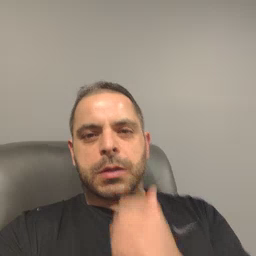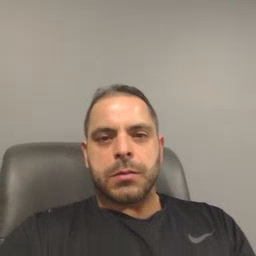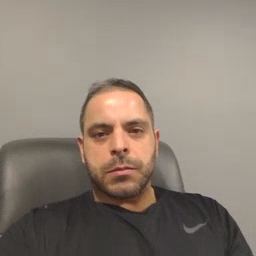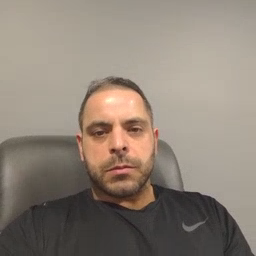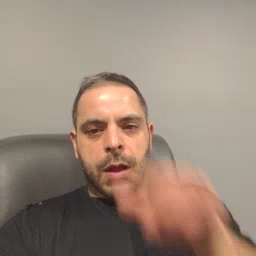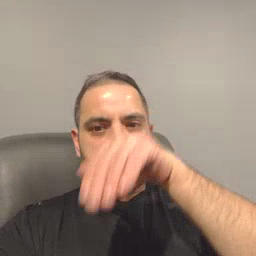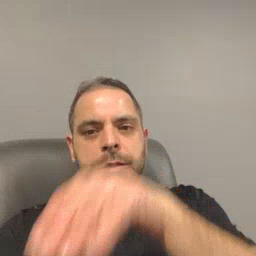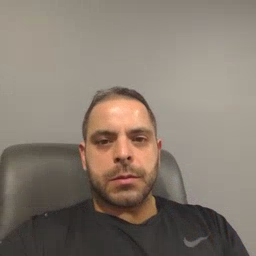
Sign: elephant